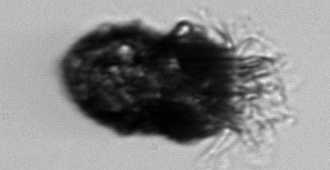
Label: Stenosemella_pacifica